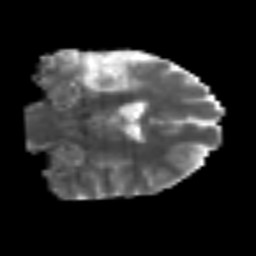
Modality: MD
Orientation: coronal
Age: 49
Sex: male
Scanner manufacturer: siemens
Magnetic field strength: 3 T
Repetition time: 6.1 s
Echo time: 0.101 s